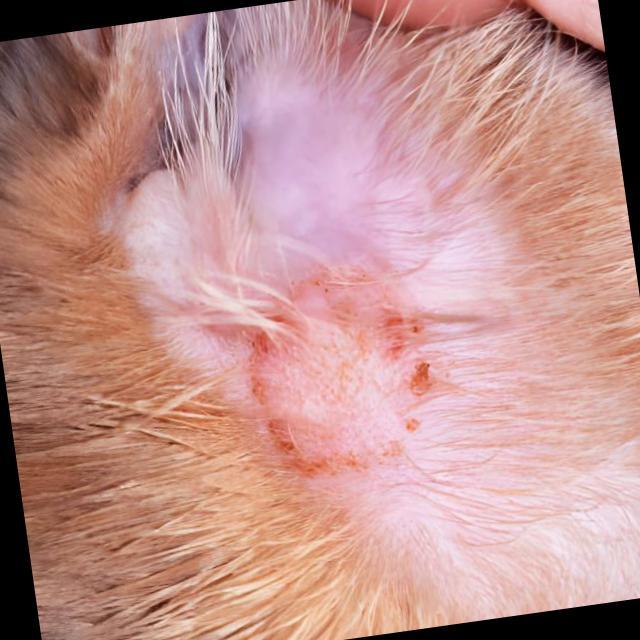
Canine ringworm (Dermatophytosis) — fungal infection caused by Microsporum or Trichophyton. Presents with circular alopecia, scaling, crusting, and broken hairs.